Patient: sex M, age 61
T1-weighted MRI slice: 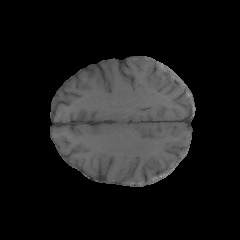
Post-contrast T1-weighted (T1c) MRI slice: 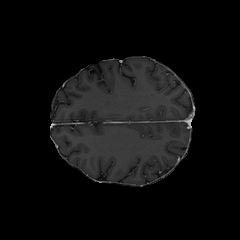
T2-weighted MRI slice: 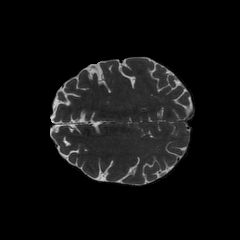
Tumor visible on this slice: no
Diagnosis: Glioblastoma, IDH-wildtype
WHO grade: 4